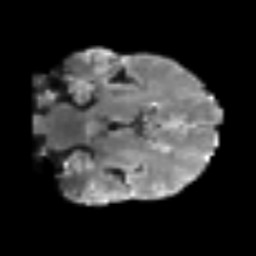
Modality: T2w
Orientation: coronal
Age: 74
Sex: male
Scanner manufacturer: siemens
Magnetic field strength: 3 T
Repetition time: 6.1 s
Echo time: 0.101 s